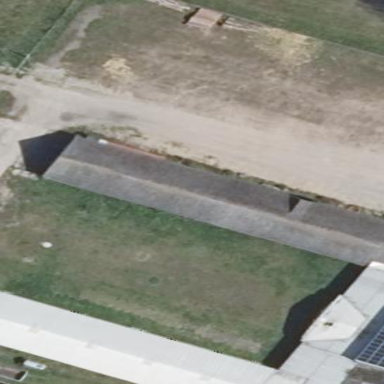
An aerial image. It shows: Gabled roof of grey-colored farm auxiliary building with its roof oriented along the structure.